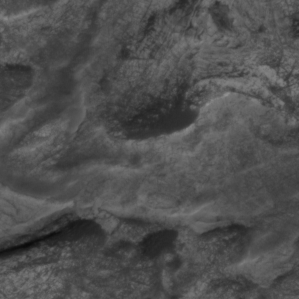
Label: non_frost